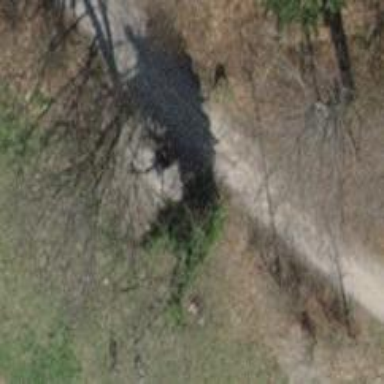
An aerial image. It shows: Brown bench.